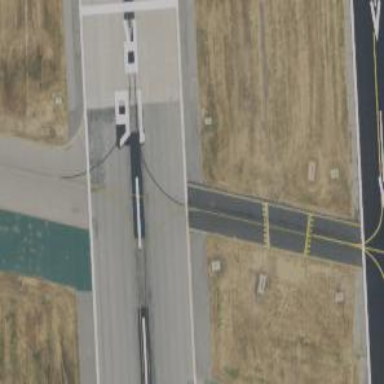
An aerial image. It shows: Image of taxiway at airport.